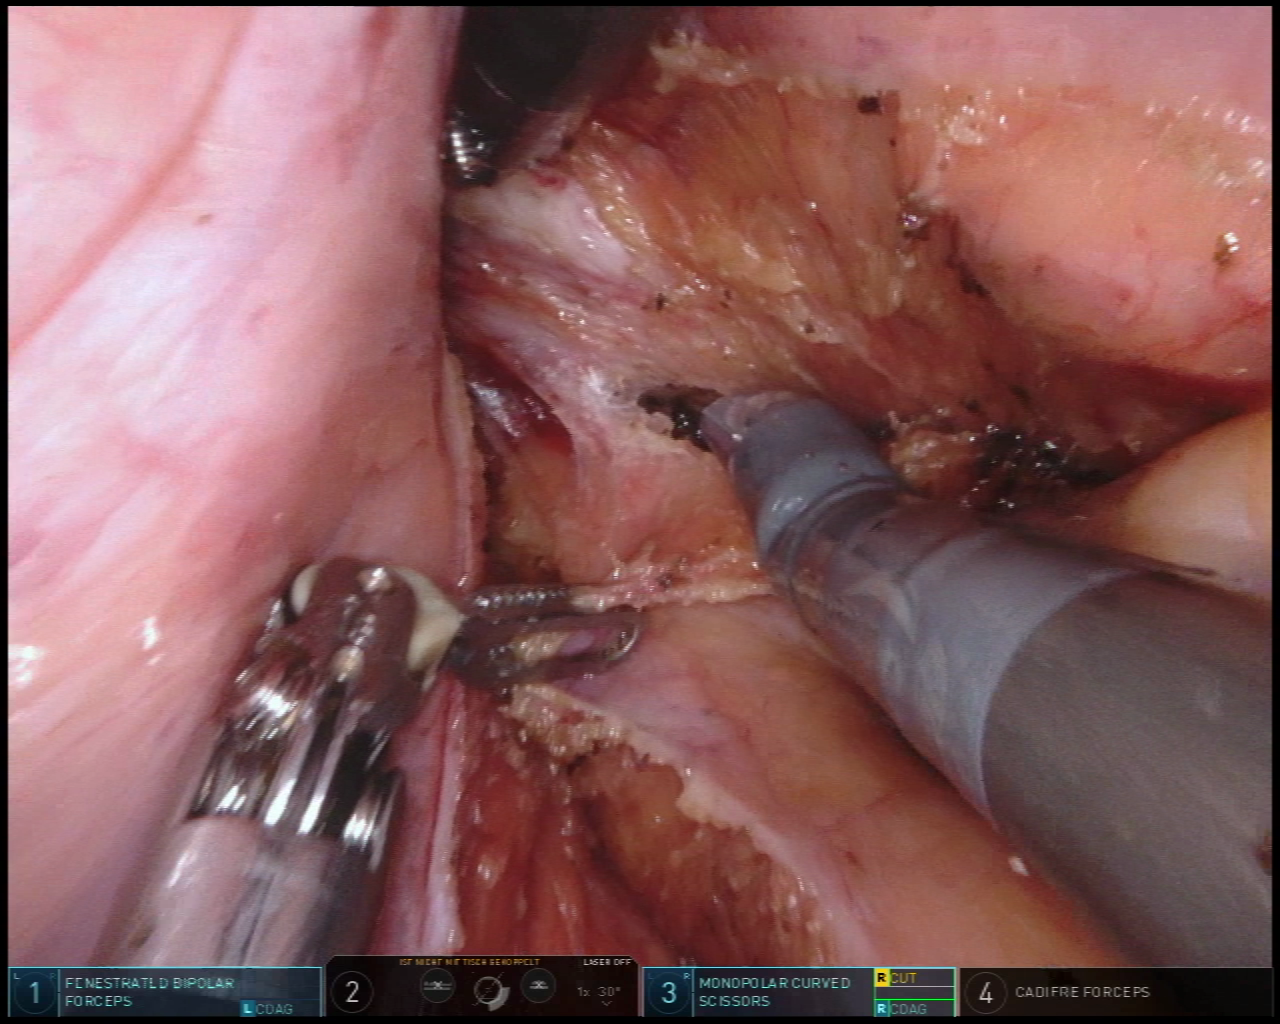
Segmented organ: vesicular_glands
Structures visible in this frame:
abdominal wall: no
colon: no
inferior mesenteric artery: no
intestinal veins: no
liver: no
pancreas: no
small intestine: no
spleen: no
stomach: no
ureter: no
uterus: no
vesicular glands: yes